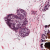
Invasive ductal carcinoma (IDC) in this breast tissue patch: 0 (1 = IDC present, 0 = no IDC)